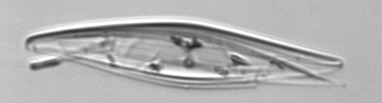
Label: Pleurosigma